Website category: auto
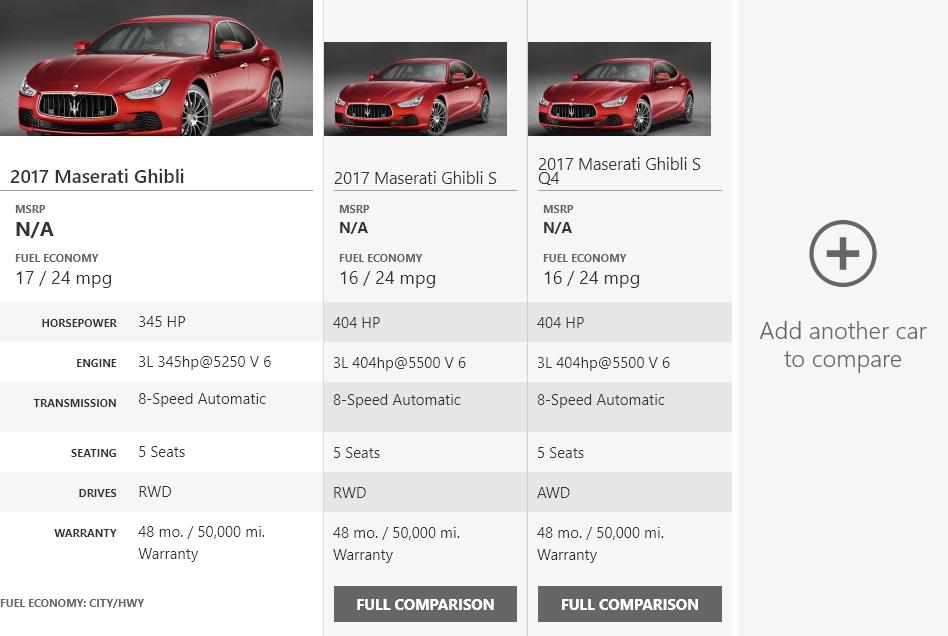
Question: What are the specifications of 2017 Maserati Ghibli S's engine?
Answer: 3L 404hp@5500 V 6

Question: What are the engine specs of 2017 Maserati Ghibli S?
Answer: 3L 404hp@5500 V 6

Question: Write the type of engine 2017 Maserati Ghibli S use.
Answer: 3L 404hp@5500 V 6

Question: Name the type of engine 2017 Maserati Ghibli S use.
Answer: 3L 404hp@5500 V 6

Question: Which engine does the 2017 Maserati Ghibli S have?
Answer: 3L 404hp@5500 V 6

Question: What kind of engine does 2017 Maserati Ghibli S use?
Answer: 3L 404hp@5500 V 6

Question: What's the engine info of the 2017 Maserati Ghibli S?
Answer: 3L 404hp@5500 V 6

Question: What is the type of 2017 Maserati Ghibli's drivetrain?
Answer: RWD

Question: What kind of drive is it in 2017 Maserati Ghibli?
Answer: RWD

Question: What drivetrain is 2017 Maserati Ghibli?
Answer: RWD

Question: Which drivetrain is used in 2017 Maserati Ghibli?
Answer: RWD

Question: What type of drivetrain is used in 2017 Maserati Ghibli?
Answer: RWD

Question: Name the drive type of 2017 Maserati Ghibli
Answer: RWD

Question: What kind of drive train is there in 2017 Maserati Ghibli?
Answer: RWD

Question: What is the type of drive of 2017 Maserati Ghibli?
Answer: RWD

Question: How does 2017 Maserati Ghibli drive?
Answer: RWD

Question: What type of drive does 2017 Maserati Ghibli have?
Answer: RWD

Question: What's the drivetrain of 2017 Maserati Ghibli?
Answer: RWD

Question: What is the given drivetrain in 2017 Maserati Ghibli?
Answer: RWD

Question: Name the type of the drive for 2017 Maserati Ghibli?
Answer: RWD

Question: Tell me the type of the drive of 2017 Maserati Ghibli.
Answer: RWD

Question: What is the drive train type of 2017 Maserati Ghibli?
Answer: RWD

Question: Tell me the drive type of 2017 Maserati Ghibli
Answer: RWD

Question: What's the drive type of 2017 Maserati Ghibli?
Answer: RWD

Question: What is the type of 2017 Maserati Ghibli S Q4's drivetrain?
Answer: AWD

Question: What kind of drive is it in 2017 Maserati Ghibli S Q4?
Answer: AWD

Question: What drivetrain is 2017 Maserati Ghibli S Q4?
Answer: AWD

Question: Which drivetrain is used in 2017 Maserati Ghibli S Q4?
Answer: AWD

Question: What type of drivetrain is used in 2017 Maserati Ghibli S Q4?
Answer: AWD

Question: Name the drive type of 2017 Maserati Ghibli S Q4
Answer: AWD

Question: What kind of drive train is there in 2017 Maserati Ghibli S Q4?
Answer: AWD

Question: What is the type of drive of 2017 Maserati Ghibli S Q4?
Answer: AWD

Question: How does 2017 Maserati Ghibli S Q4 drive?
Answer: AWD

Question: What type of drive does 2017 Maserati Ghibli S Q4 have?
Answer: AWD

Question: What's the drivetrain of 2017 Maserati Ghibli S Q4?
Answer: AWD

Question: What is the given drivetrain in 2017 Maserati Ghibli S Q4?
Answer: AWD

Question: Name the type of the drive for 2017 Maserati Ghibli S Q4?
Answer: AWD

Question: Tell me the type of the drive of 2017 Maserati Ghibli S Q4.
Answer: AWD

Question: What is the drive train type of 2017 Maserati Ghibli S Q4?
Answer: AWD

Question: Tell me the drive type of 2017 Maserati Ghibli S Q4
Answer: AWD

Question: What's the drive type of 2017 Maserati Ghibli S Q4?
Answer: AWD

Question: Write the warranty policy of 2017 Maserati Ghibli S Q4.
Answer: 48 mo. / 50,000 mi. Warranty

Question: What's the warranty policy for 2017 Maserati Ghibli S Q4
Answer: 48 mo. / 50,000 mi. Warranty

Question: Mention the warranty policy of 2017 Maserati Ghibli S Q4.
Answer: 48 mo. / 50,000 mi. Warranty

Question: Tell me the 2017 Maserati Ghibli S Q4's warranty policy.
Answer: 48 mo. / 50,000 mi. Warranty